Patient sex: F
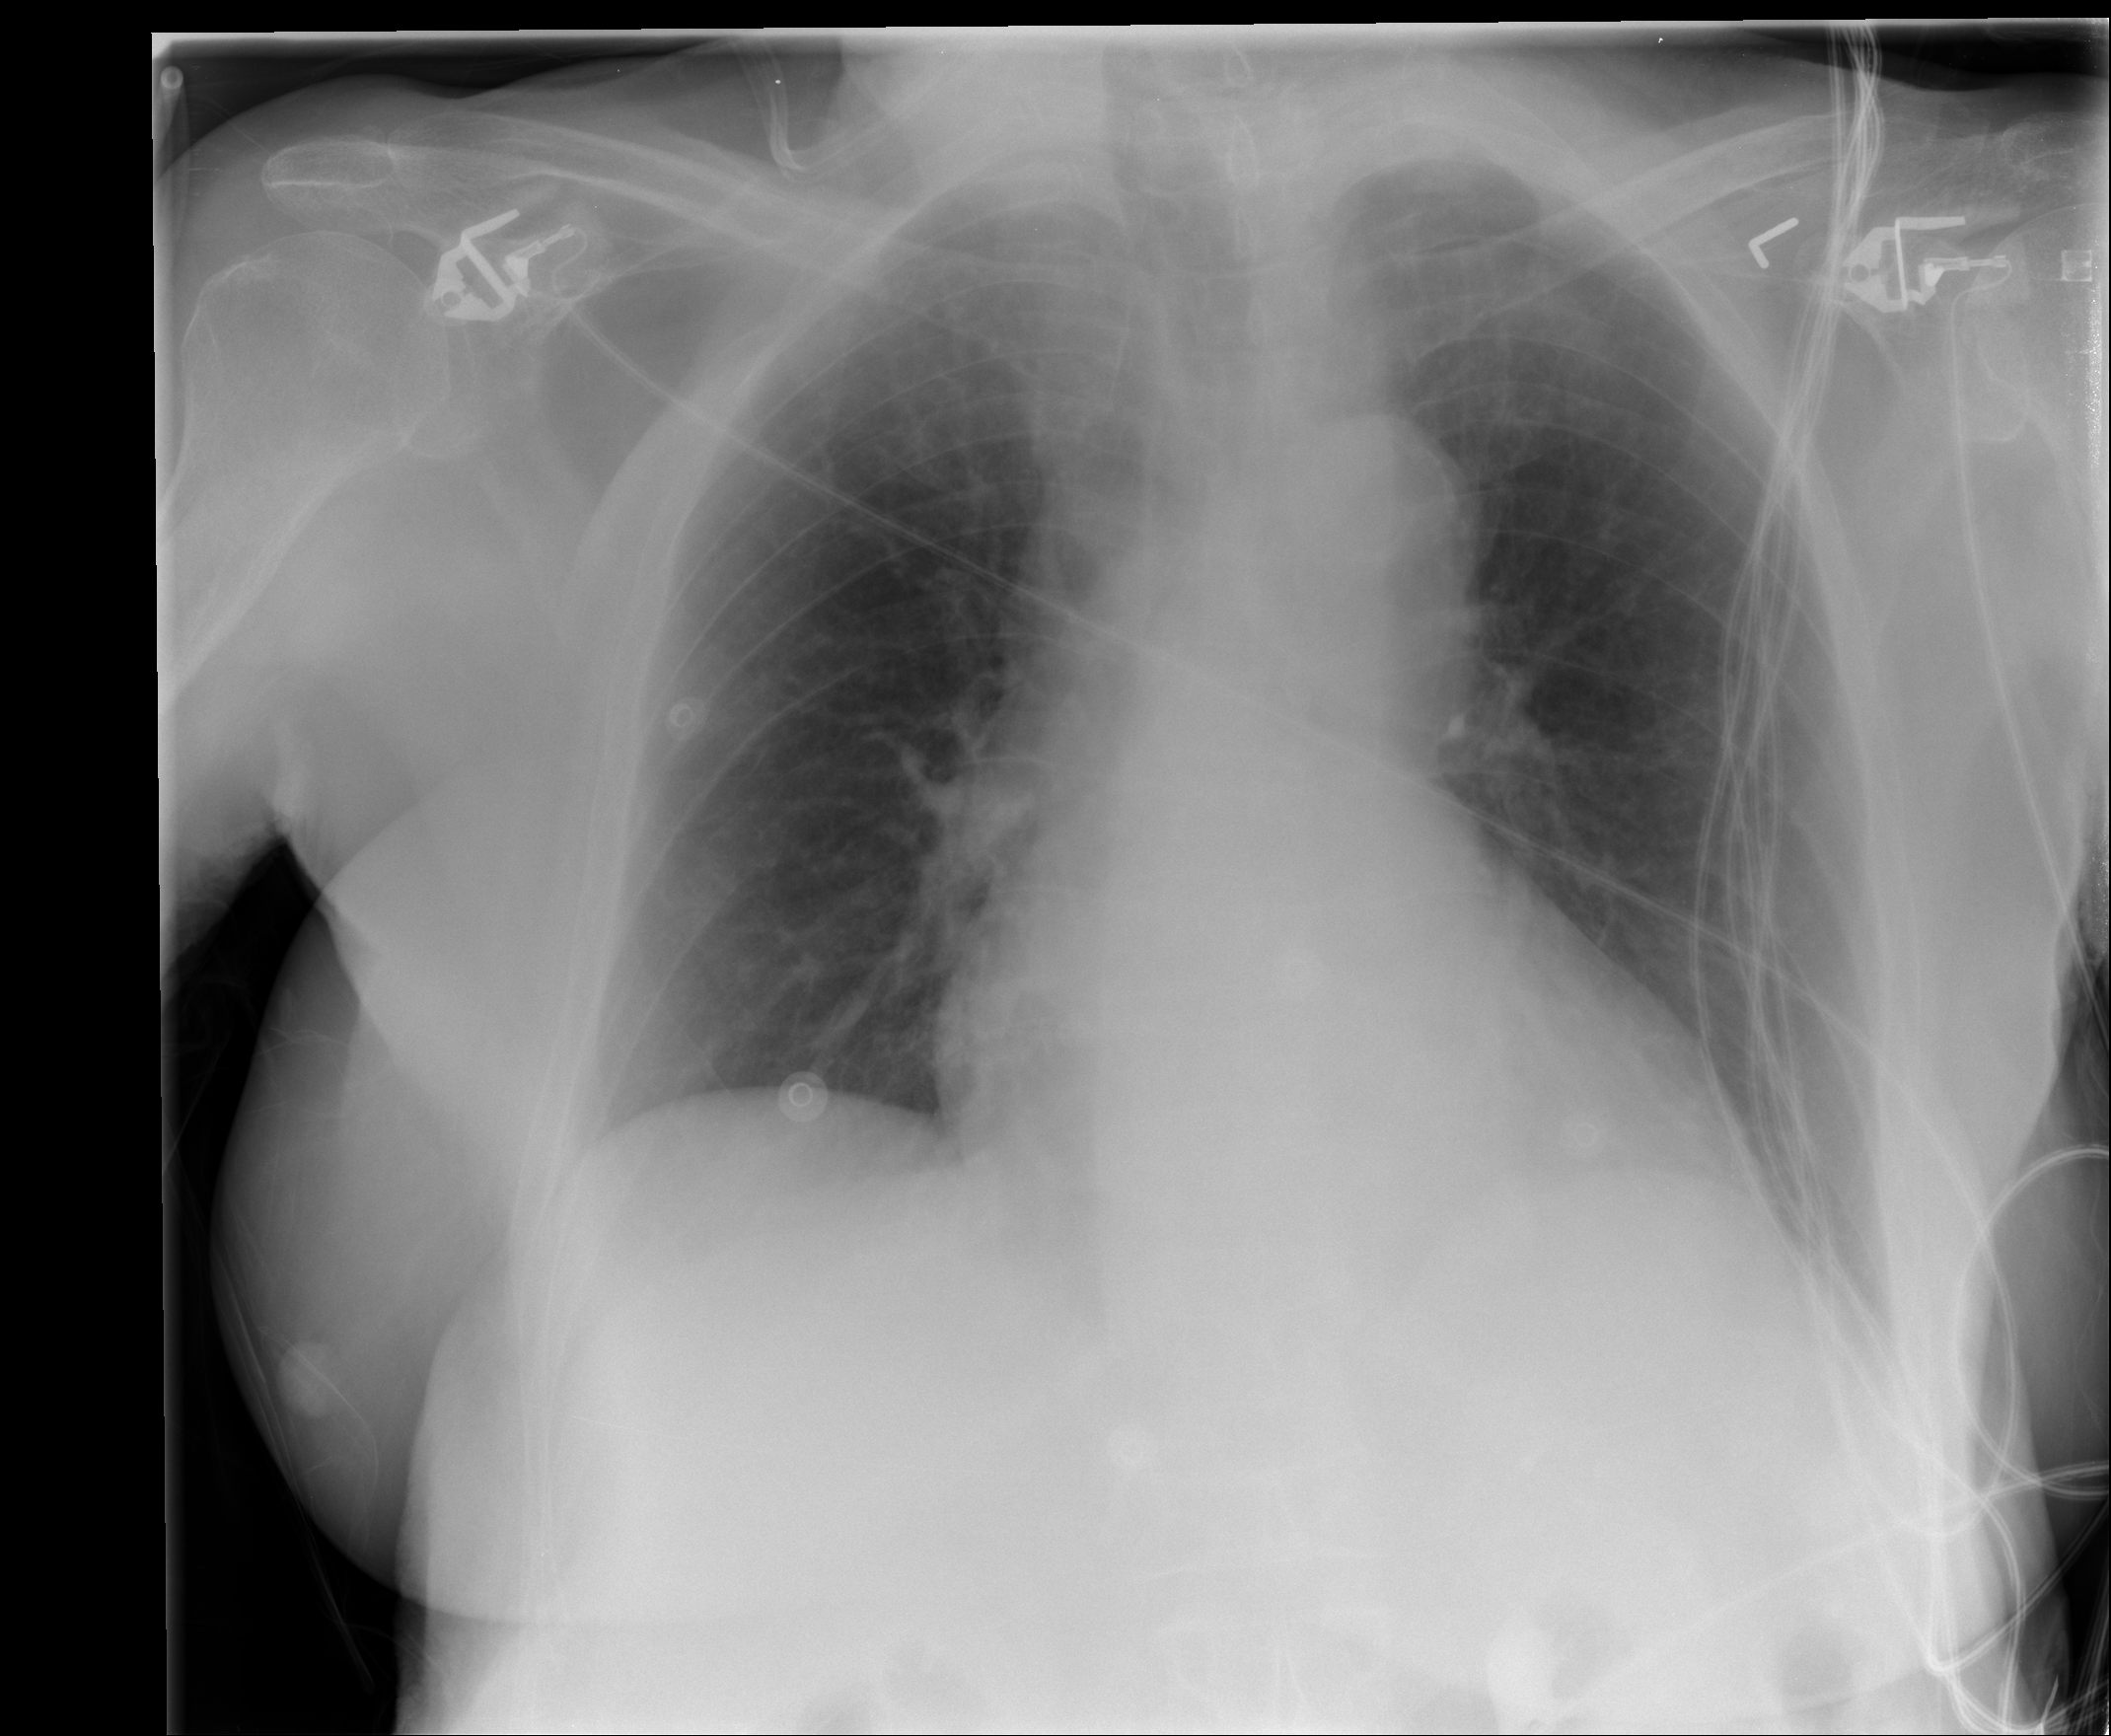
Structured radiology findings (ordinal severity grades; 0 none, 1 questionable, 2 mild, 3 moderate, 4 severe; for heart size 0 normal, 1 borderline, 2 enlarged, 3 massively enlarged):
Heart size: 2
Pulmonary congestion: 0
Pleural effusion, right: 2
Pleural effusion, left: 1
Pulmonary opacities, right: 0
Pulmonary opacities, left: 0
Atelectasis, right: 2
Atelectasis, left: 2